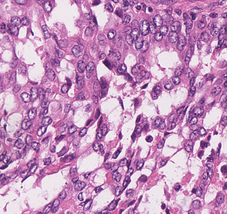
Tumor epithelial tissue: yes
Tumor-associated stroma tissue: no
Normal tissue: no